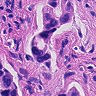
Metastatic tissue present: yes